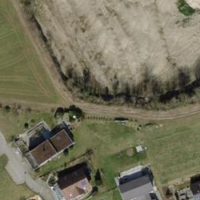
EUNIS habitat code: 55
Species observed at this site:
Euonymus europaeus